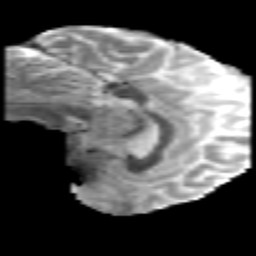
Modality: MD
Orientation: sagittal
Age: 38
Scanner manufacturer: philips
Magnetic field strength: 3 T
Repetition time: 8.6 s
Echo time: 0.127 s